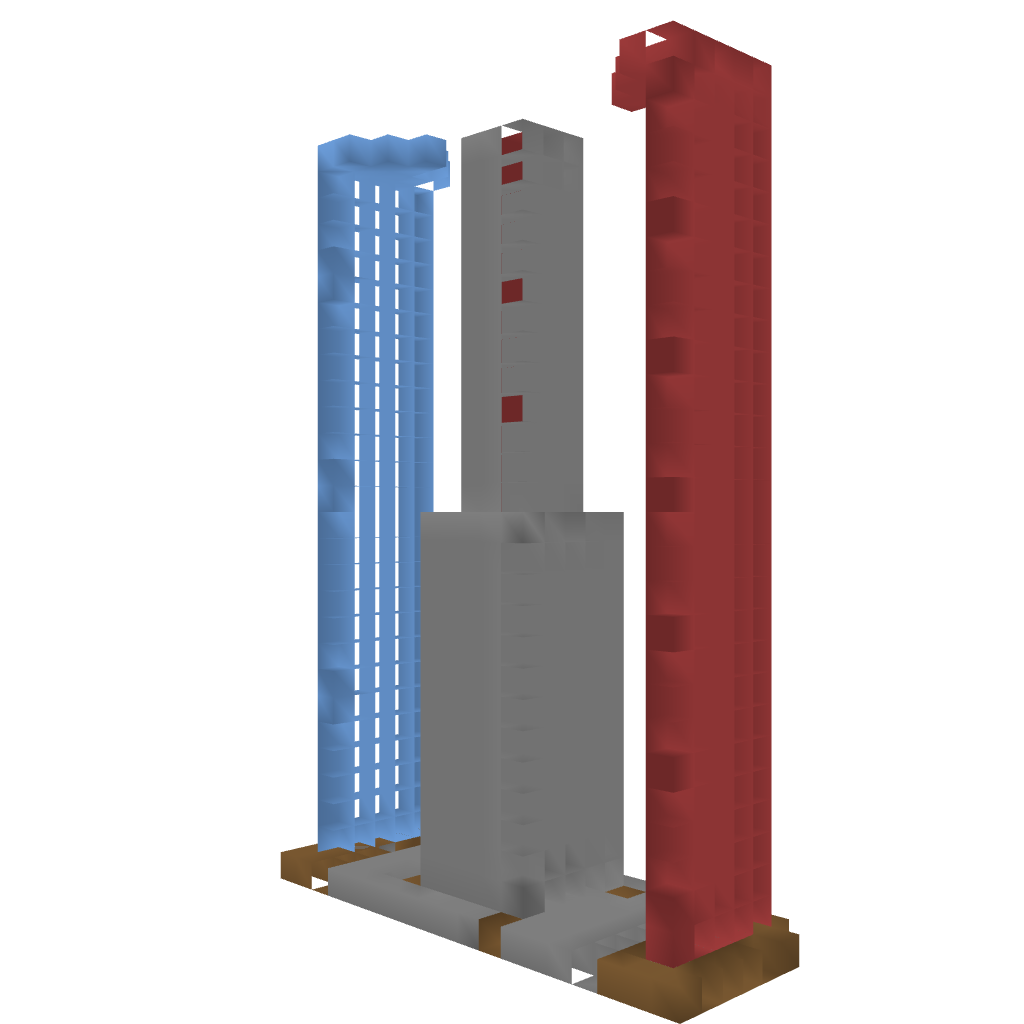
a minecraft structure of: Modern Style Fountain/ town square bad low quality